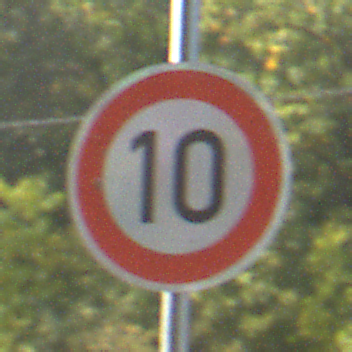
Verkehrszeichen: Geschwindigkeit10
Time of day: MorningAfternoon
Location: Outdoor (Suburban)
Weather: Clear
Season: NotSpecified
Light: Natural